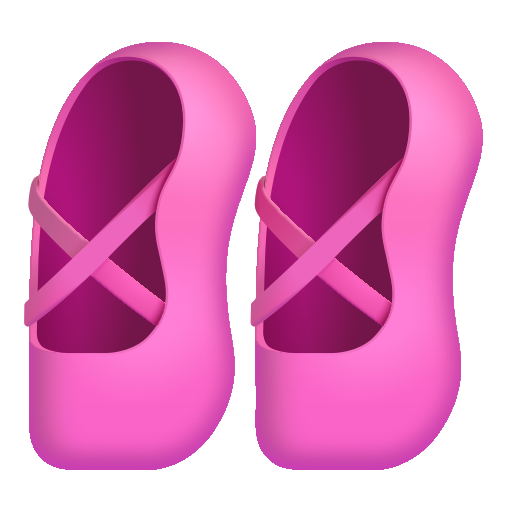
ballet shoes color